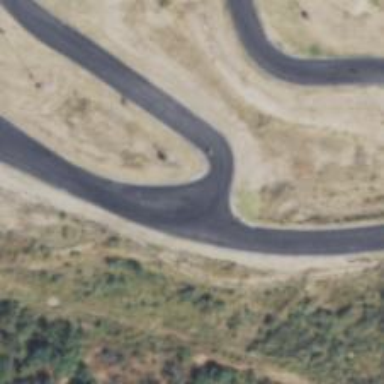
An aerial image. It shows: Raceway road.